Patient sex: M
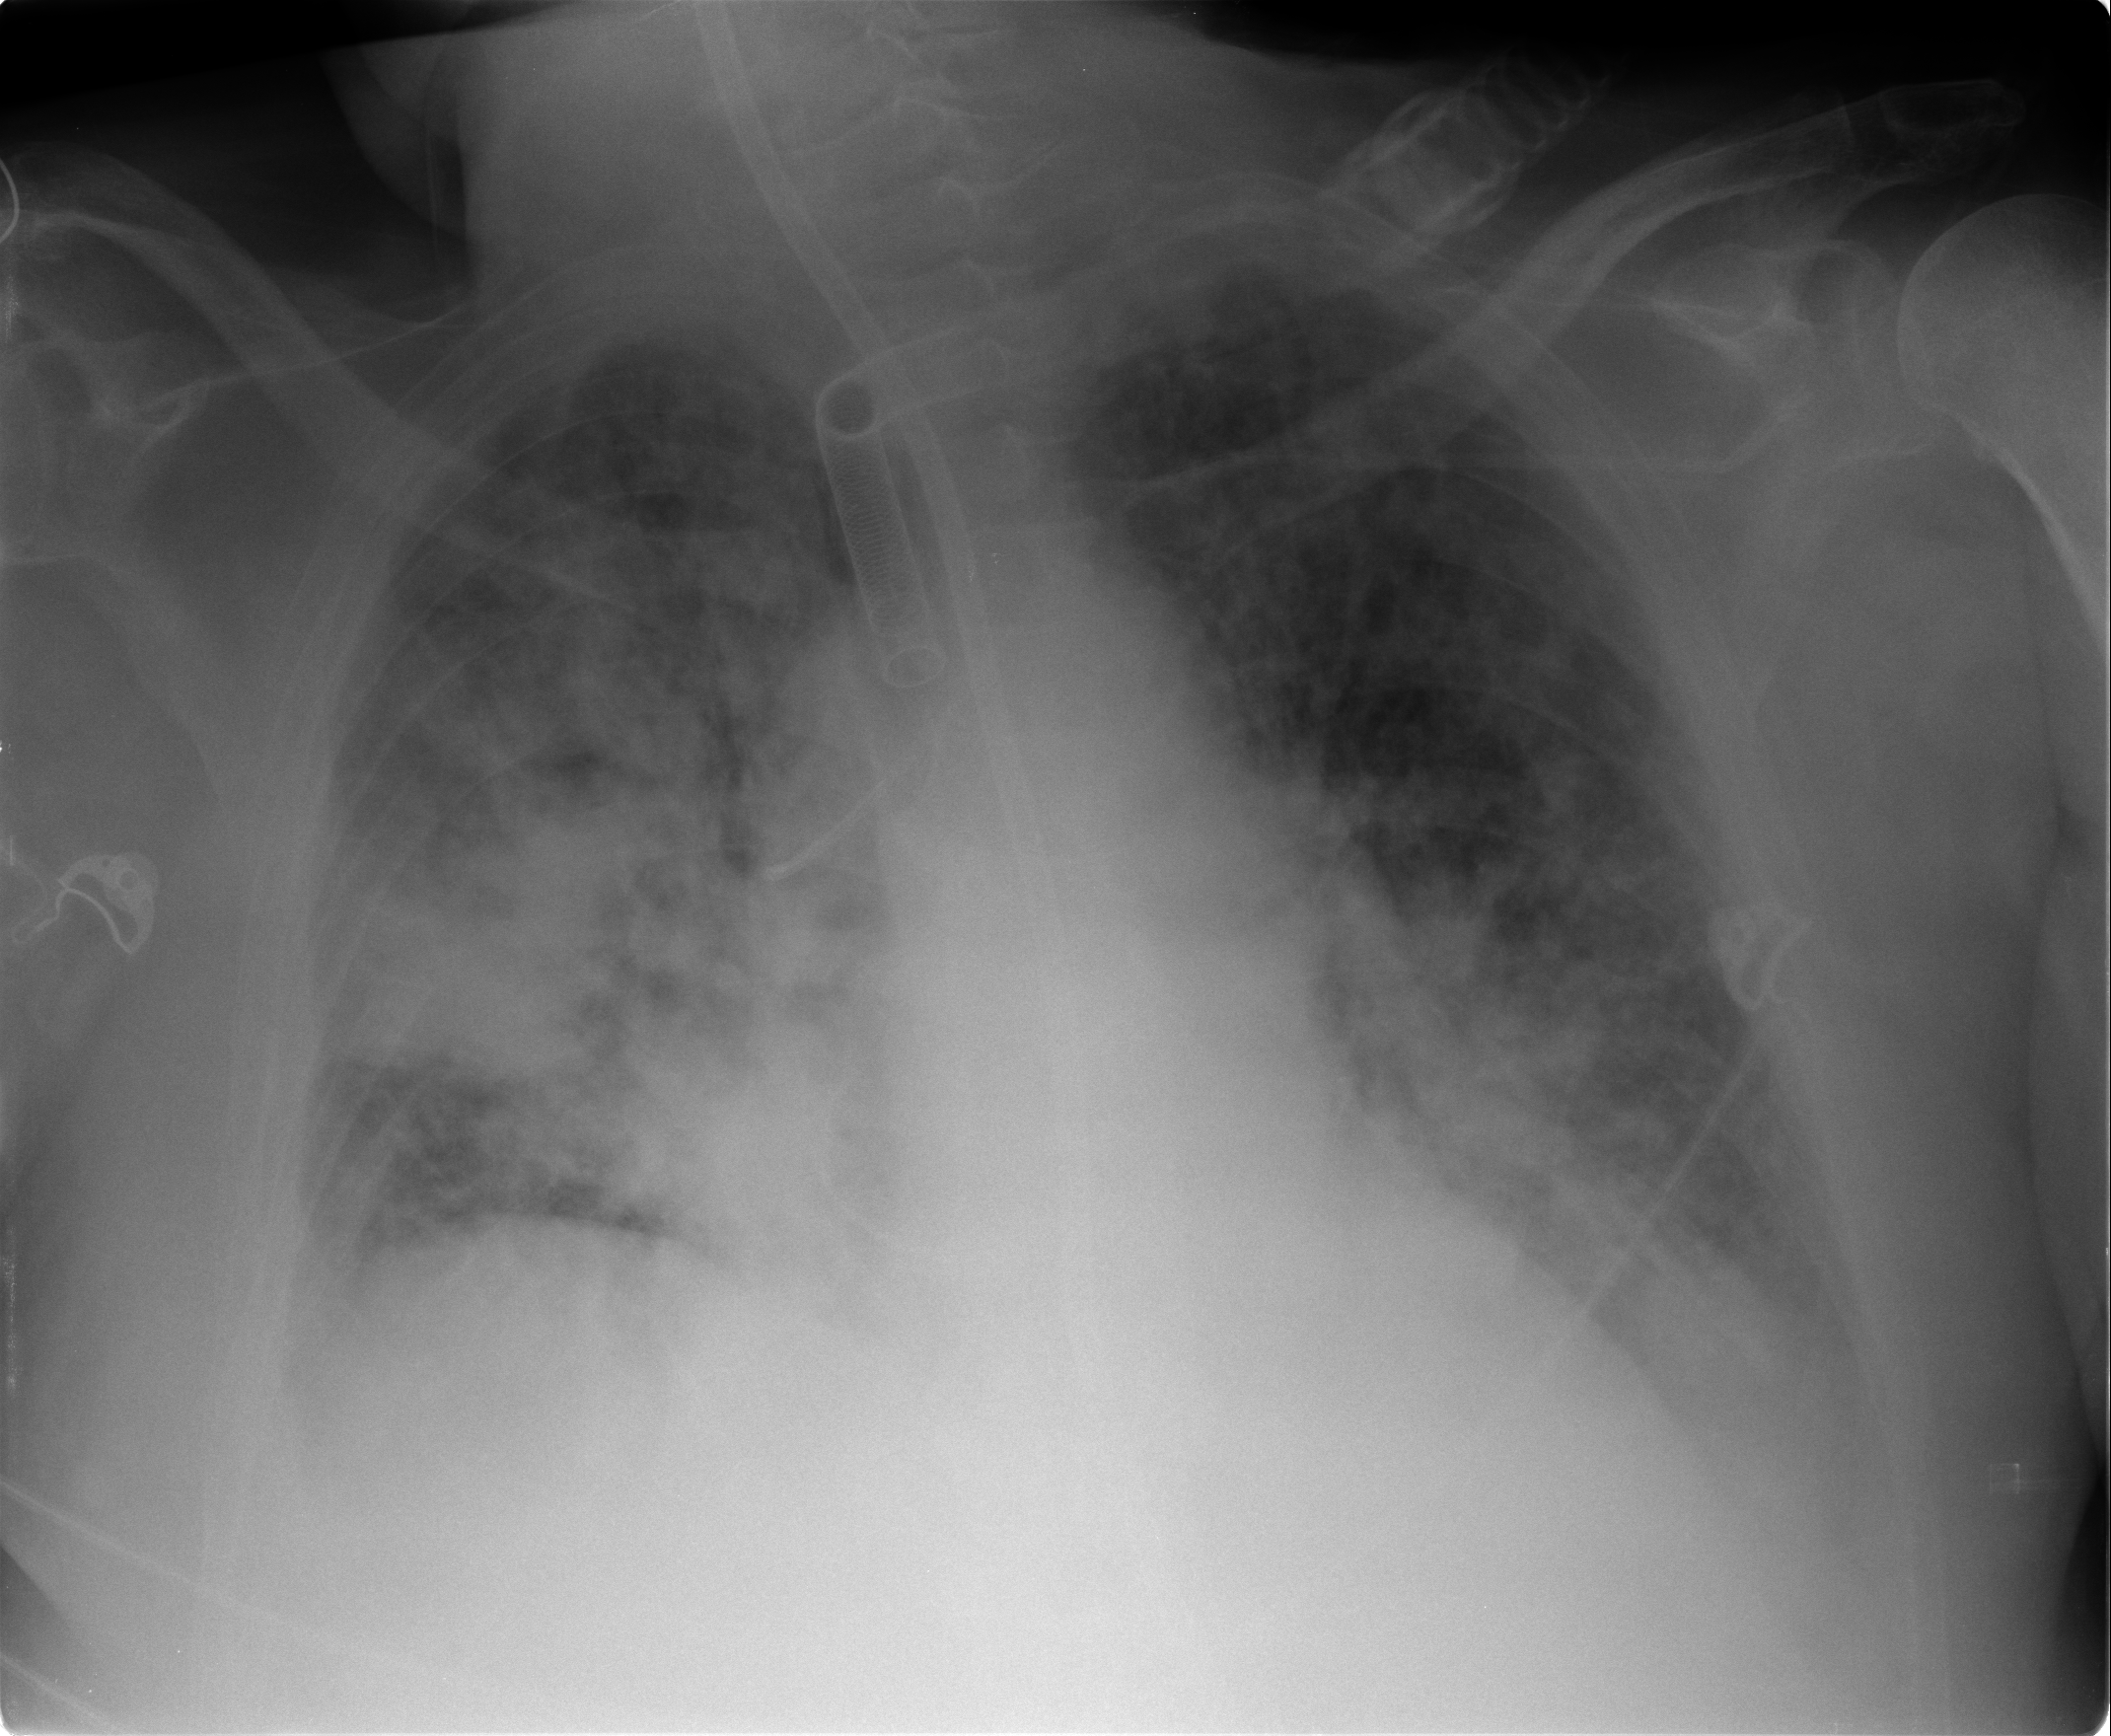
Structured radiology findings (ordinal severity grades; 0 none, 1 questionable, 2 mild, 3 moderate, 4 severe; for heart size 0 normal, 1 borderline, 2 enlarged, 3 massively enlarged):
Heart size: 1
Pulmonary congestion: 3
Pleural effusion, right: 0
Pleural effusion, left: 2
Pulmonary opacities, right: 3
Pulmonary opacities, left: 3
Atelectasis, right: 3
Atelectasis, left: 2